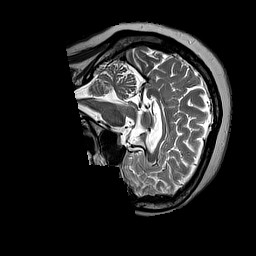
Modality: T2w
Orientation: sagittal
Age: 44
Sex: female
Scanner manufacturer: siemens
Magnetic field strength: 3 T
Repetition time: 3.2 s
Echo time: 0.212 s